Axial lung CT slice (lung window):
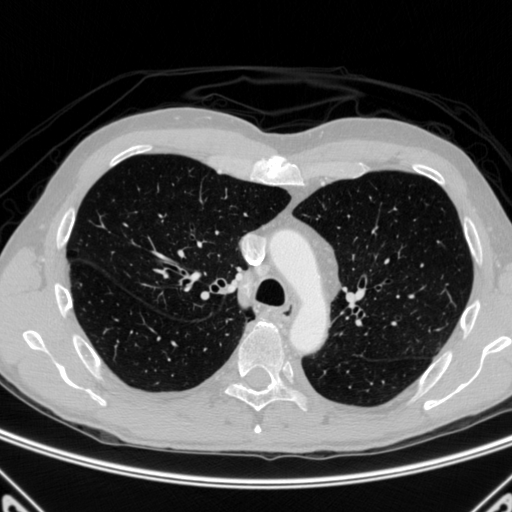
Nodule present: no